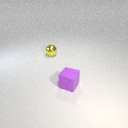
small yellow metal sphere to the left of small purple rubber cube